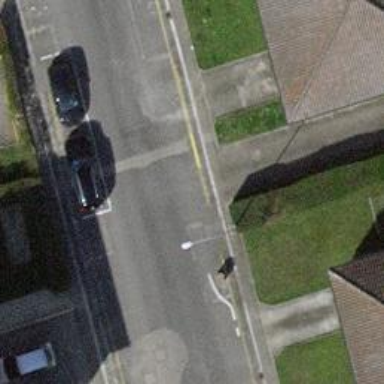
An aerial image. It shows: Asphalt parking aisle road with sidewalk beside it.